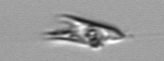
Label: Chrysochromulina_lanceolata